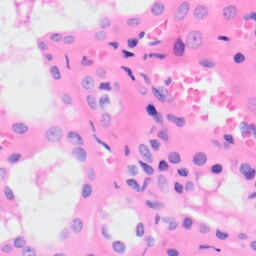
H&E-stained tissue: Kidney